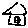
Label: house